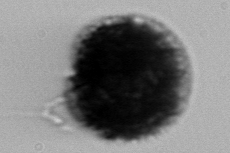
Label: Gonyaulax